Question: I have the following sub routine that I'm using to store all of the changes I make while my macro runs.
'''
Public ChangeLog() As String
Sub Test()
Erase ChangeLog
' Dim WS As Worksheet: Set WS = Sheets.Add(After:=Worksheets(Worksheets.Count))
' WS.Name = "Change Log"
' WS.Tab.Color = vbYellow
Log ActiveSheet.Range("A2"), "Test1"
Log ActiveSheet.Range("B2"), "Test2"
Log ActiveSheet.Range("C2"), "Test3"
'ActiveSheet.Range("B3") = ChangeLog
ActiveSheet.Range("A1").Resize(UBound(ChangeLog, 2) + 1, 2) = WorksheetFunction.Transpose(ChangeLog)
End Sub
Function Log(Cell As Range, Reason As String) As String
On Error Resume Next
If (Not Not ChangeLog) = 0 Then
ReDim ChangeLog(0 To 1, 0 To 1)
ChangeLog(0, 0) = "Cells": ChangeLog(1, 0) = "Changes Made"
ChangeLog(0, 1) = Cell.Address: ChangeLog(1, 1) = Reason
Else
ReDim Preserve ChangeLog(0 To 1, 0 To UBound(ChangeLog, 2) + 1)
ChangeLog(0, UBound(ChangeLog, 2)) = Cell.Address: ChangeLog(1, UBound(ChangeLog, 2)) = Reason
End If
On Error GoTo 0
End Function
'''
Result:

Each time I make an edit I need to note to the user I write the cell address and reason for the error to the array 'ChangeLog', which I paste into the worksheet next to the Activesheet at the end of my macro. For testing purposes I have excluded the part where I add the new spreadsheet, just so I can make sure I'm dealing with the multidimensional array correctly (it's a weakness of mine). This works well, except I would like to make the cell addresses hyperlinks/clickable, so they will bring the user to the spot on the first spreadsheet where that error is/was (depending on whether my macro cleans up or simply points on the particular error).
1. How can I make all of the cell references clickable when pasting them onto the new spreadsheet from the array? What would be the fastest method?
2. Is this an efficient method or is there an easier way (rather than calling the function each time)?
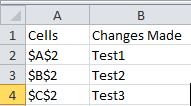
Answer: I was able to accomplish this by working with the 'Hyperlink' formula and creating the formulas as I was reading the values into the array. This way when you paste the entire array to a range the formulas/links are already active and clickable, meaning you can skip the step of having to loop through each value and set up the link.
'''
Public ChangeLog() As String
Sub Test()
Erase ChangeLog
Log ActiveSheet.Range("A2"), "Test1"
Log ActiveSheet.Range("B2"), "Test2"
Log ActiveSheet.Range("C2"), "Test3"
Dim WS As Worksheet: Set WS = Sheets.Add(After:=Worksheets(1))
WS.Name = "Change Log"
WS.Tab.Color = vbYellow
WS.Range("A1").Resize(UBound(ChangeLog, 2) + 1, 2) = WorksheetFunction.Transpose(ChangeLog)
End Sub
Function Log(Cell As Range, Reason As String) As String
On Error Resume Next
If (Not Not ChangeLog) = 0 Then
ReDim ChangeLog(0 To 1, 0 To 1)
ChangeLog(0, 0) = "Cells": ChangeLog(1, 0) = "Changes Made"
ChangeLog(0, 1) = "=Hyperlink(" & """#'" & ActiveSheet.Name & "'!" & Cell.Address(False, False) & """,""" & Cell.Address(False, False) & """)"
ChangeLog(1, 1) = "Hyperlink Test"
Else
ReDim Preserve ChangeLog(0 To 1, 0 To UBound(ChangeLog, 2) + 1)
ChangeLog(0, UBound(ChangeLog, 2)) = "=Hyperlink(" & """#'" & ActiveSheet.Name & "'!" & Cell.Address(False, False) & """,""" & Cell.Address(False, False) & """)"
ChangeLog(1, UBound(ChangeLog, 2)) = Reason
End If
On Error GoTo 0
End Function
'''
Results in pre-made hyperlinks: